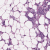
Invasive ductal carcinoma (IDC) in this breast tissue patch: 1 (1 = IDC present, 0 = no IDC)